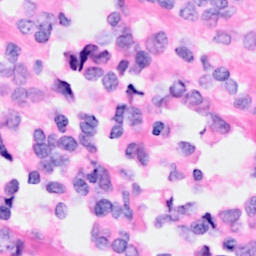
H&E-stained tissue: Breast